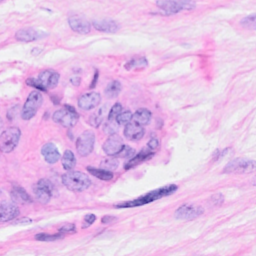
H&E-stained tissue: Breast